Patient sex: M
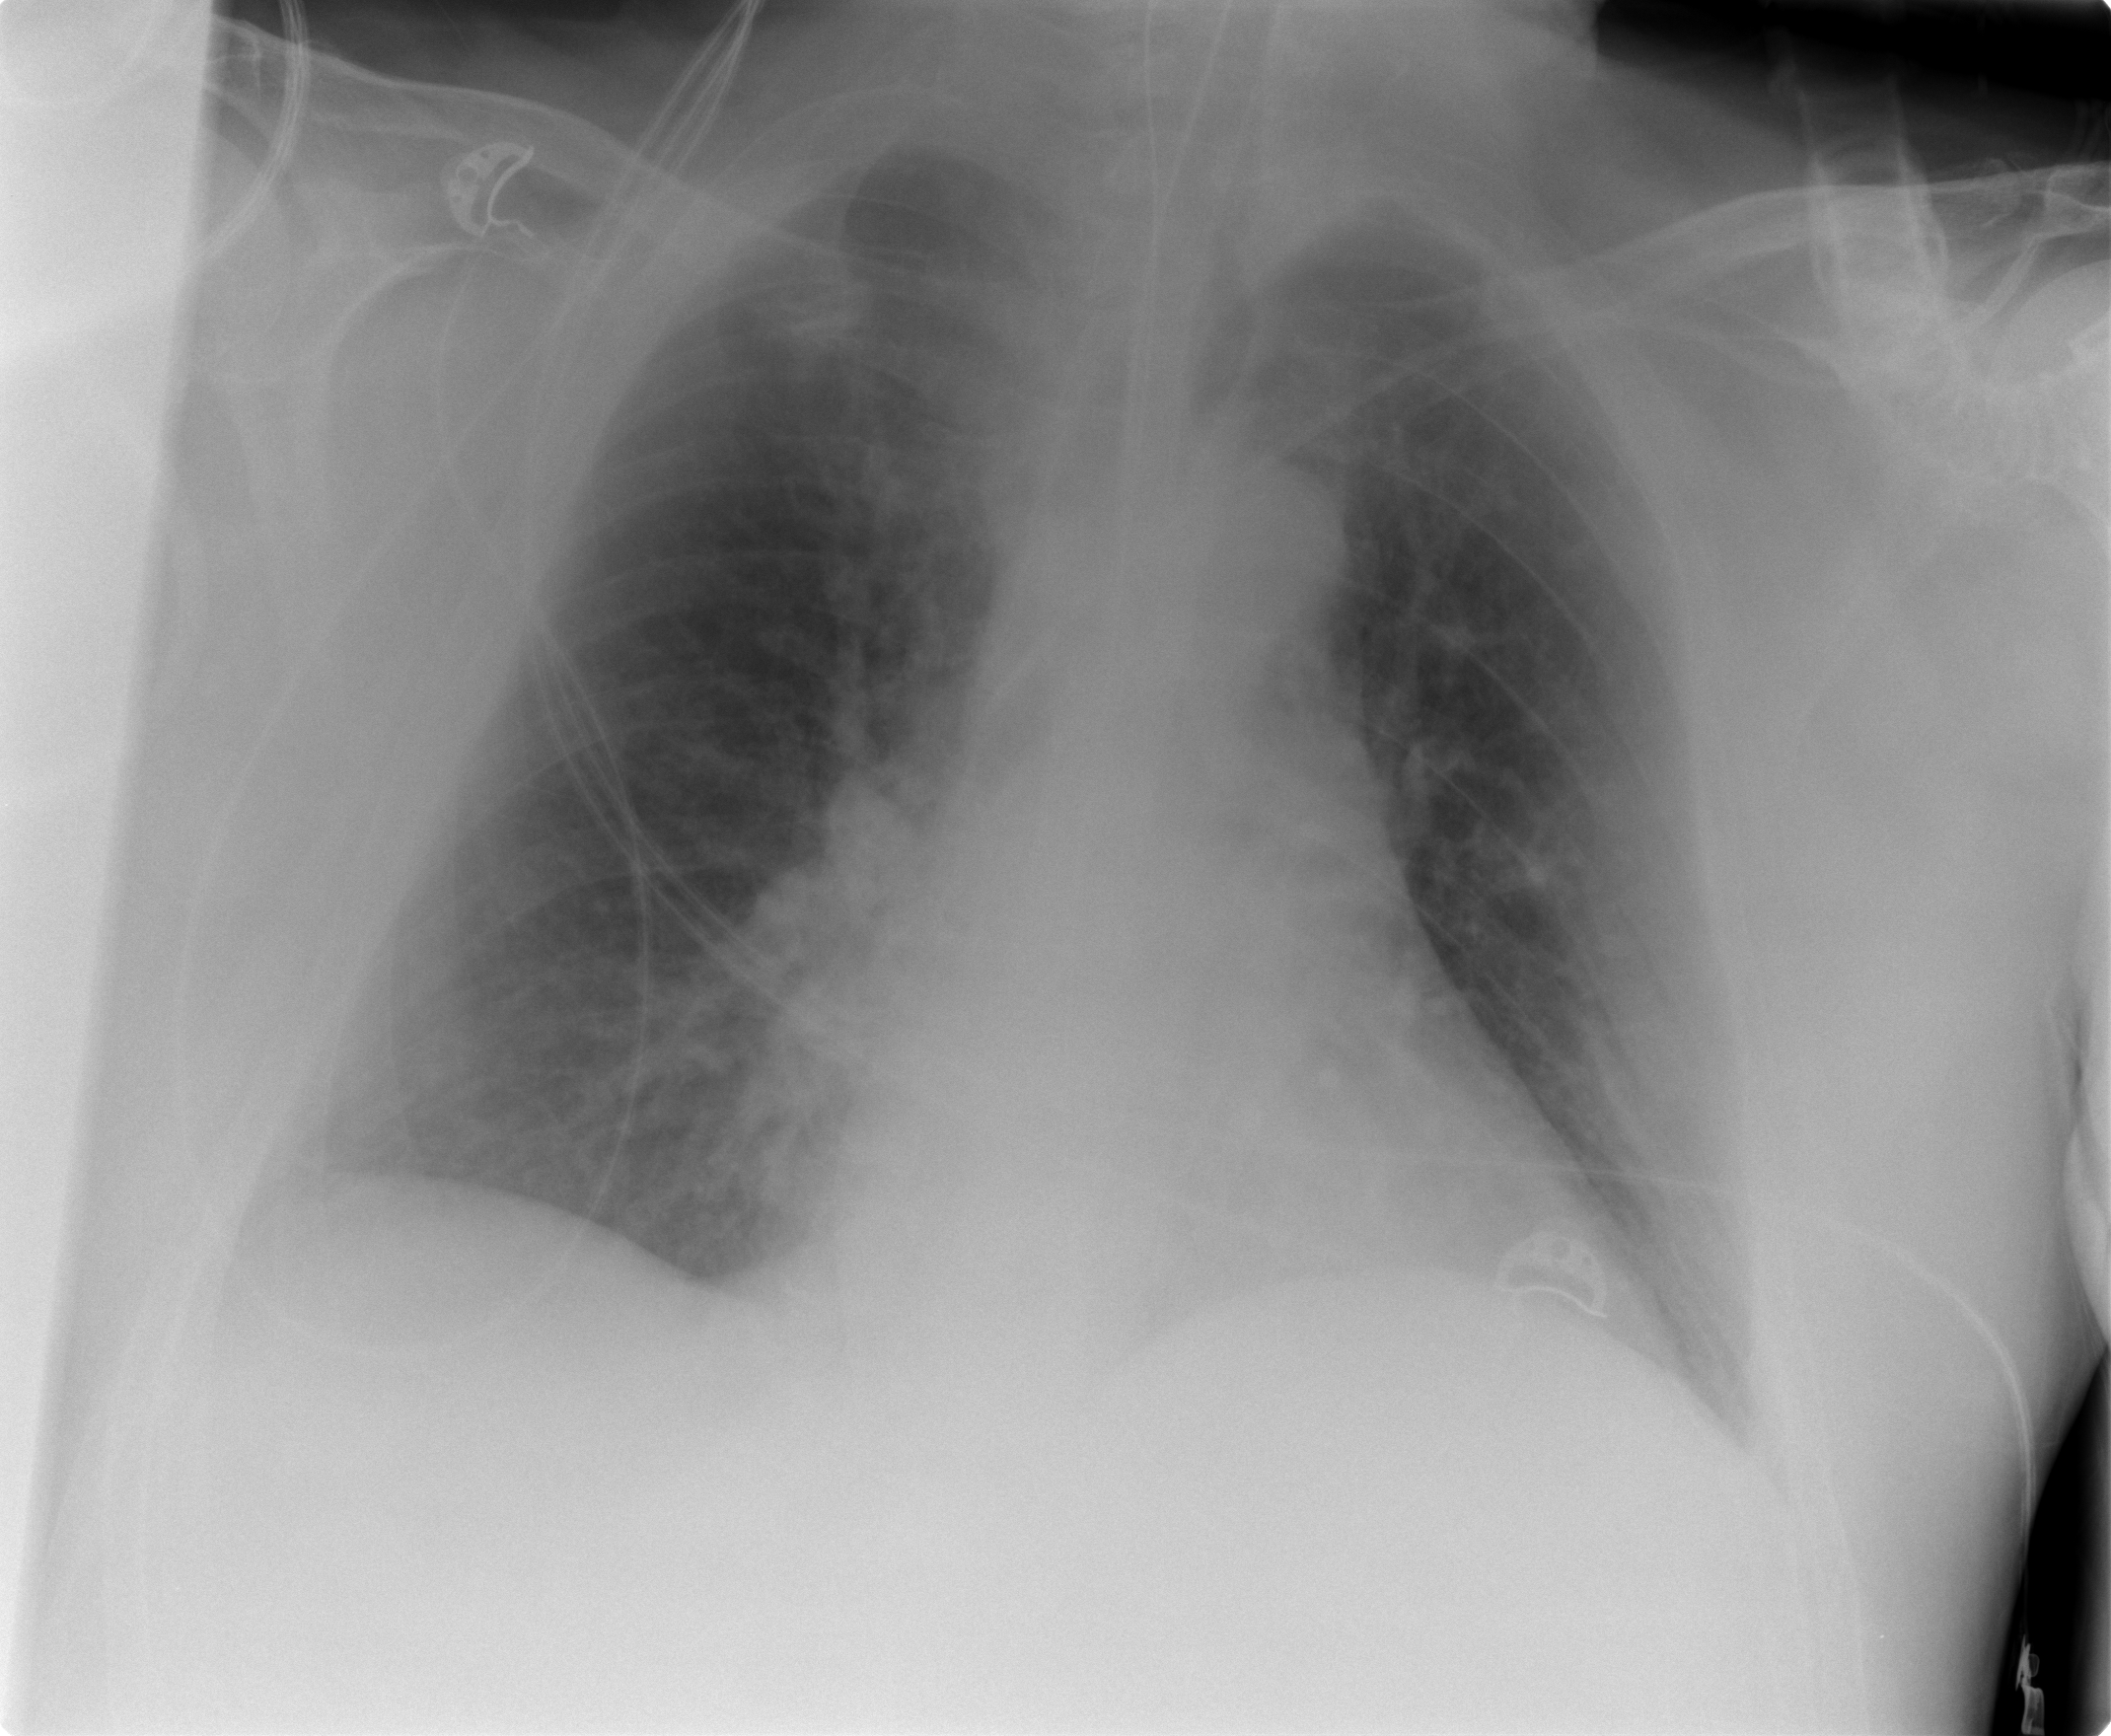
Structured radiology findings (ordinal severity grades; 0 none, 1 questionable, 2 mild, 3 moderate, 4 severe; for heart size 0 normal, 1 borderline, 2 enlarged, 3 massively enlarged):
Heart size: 2
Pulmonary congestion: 2
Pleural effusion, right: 0
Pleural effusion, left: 0
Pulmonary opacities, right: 0
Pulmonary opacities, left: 0
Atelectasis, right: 0
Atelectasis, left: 0